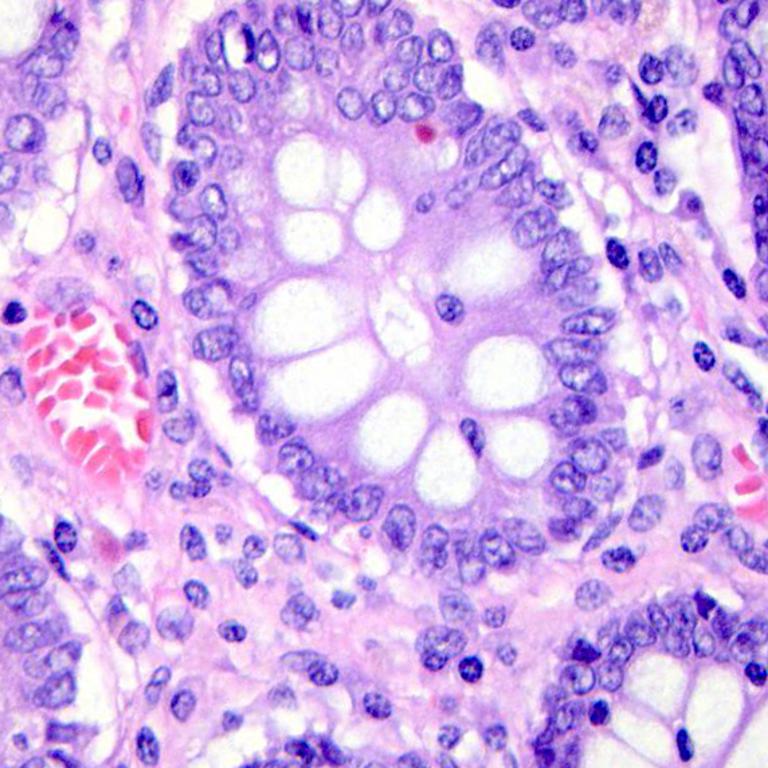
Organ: colon
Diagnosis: benign